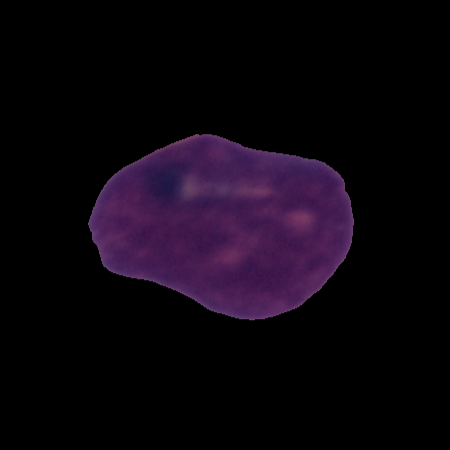
Label: cancer